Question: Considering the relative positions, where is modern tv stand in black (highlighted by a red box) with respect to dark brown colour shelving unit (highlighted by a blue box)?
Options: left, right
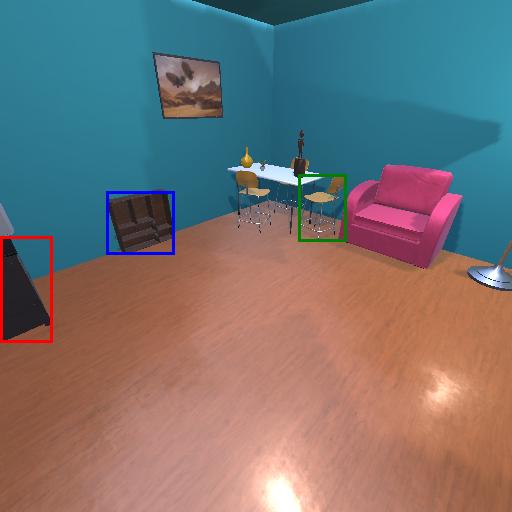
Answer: left